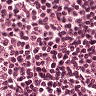
Metastatic tissue present: no